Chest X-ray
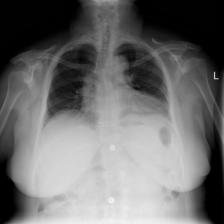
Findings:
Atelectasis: negative
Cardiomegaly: positive
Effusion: positive
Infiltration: negative
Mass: negative
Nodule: negative
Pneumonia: negative
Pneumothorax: negative
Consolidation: negative
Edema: negative
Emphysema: negative
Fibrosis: negative
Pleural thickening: negative
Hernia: negative